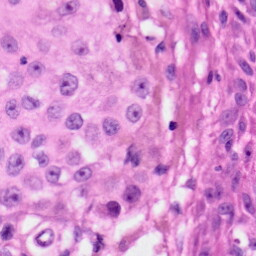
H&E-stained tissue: Skin